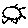
Label: sun